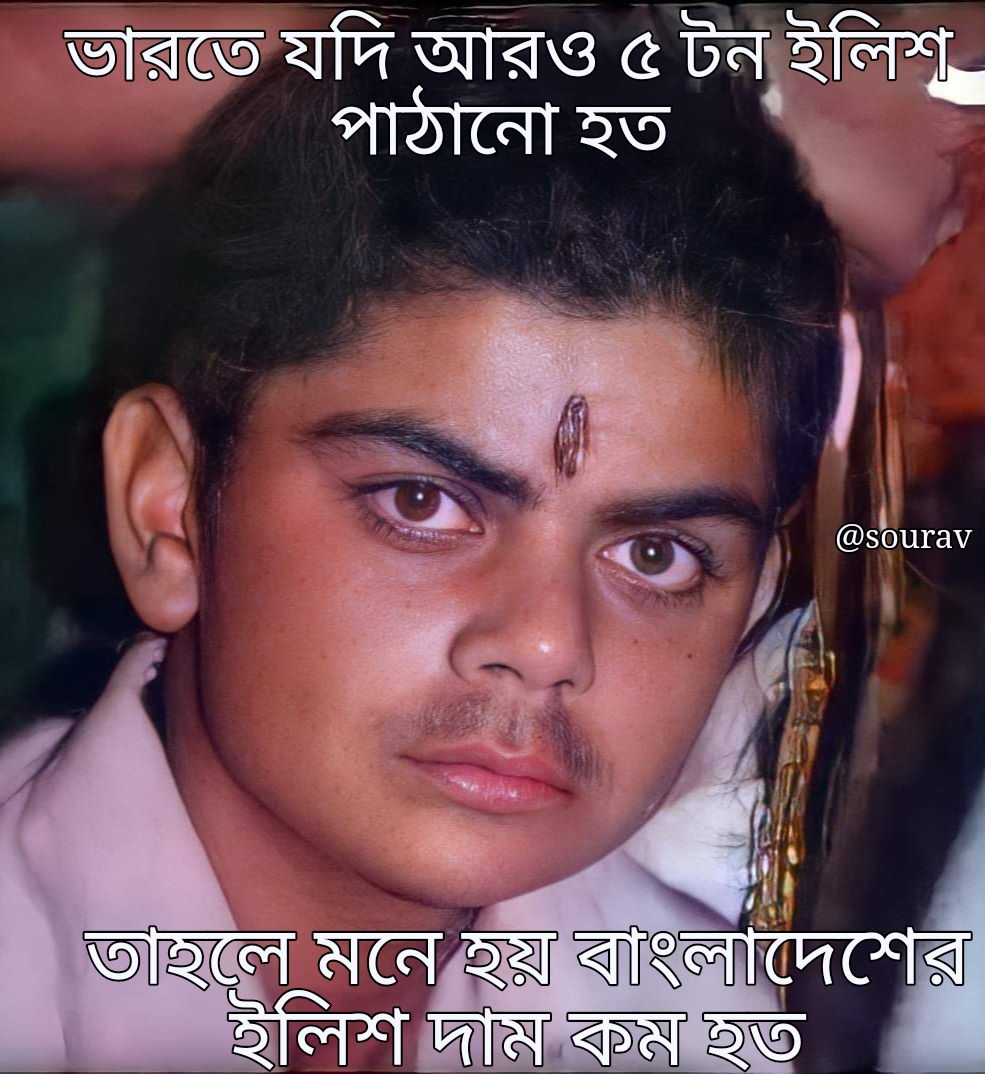
Text: ভারতে যদি আরও ৫ টন ইলিশ পাঠানো হত তাহলে মনে হয় বাংলাদেশের ইলিশ দাম কম হত
Label: Hate
Hate category: Political
Targeted group: Organization